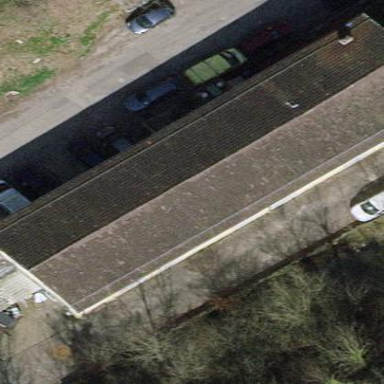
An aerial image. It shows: Warehouse.